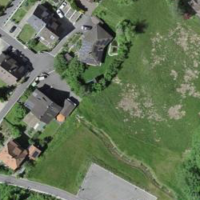
EUNIS habitat code: 55
Species observed at this site:
Tussilago farfara